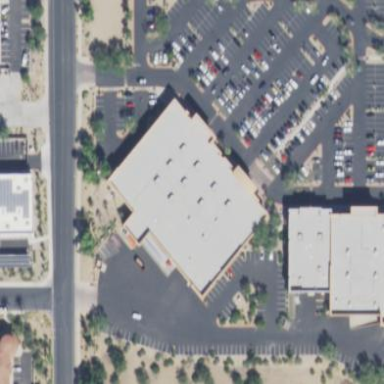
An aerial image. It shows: Building.